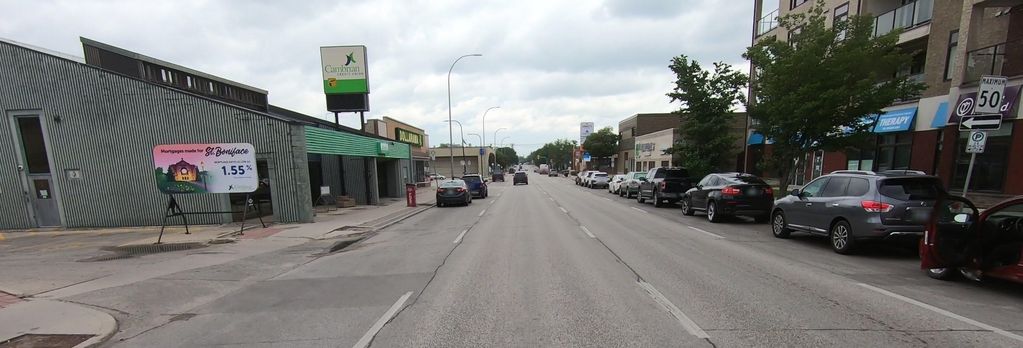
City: winnipeg